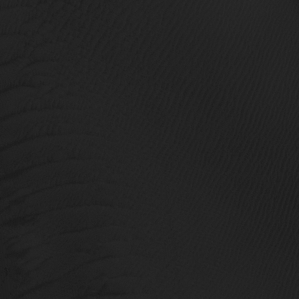
Label: non_frost